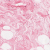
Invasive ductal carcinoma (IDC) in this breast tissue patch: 0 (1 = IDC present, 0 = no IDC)